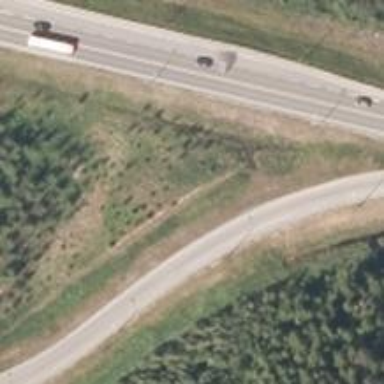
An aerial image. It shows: Tertiary trunk link road with asphalt surface.